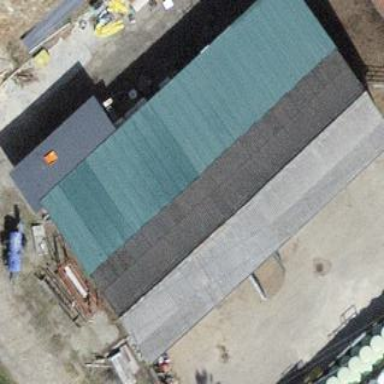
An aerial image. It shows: Shed.